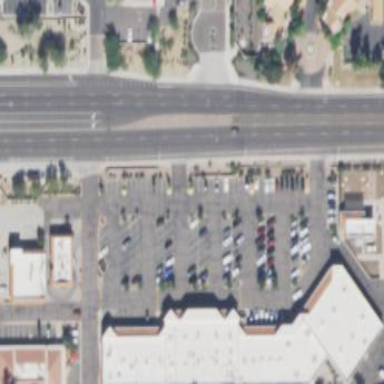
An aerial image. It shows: Retail area.